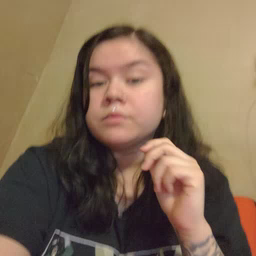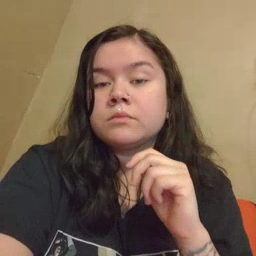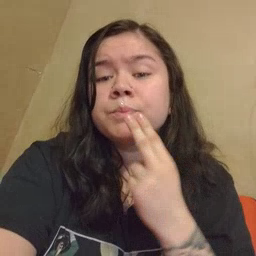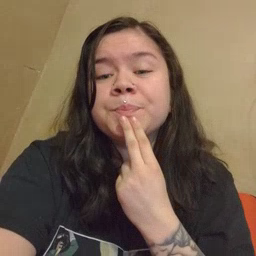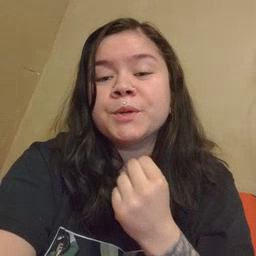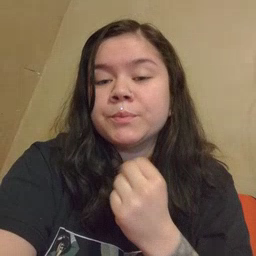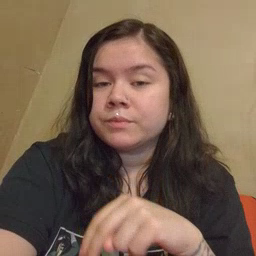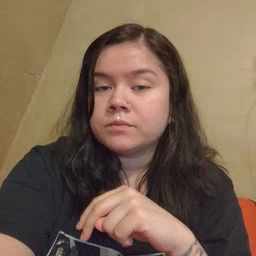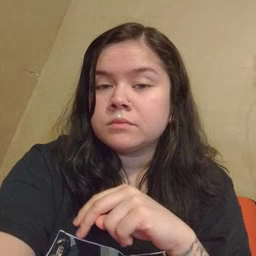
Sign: cute